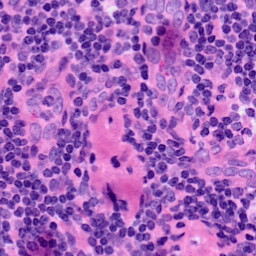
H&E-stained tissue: LymphNode